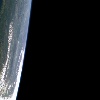
Label: space